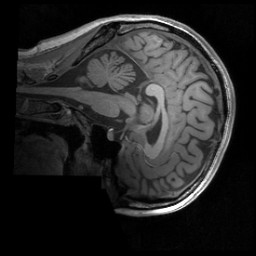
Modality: T1w
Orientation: sagittal
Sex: female